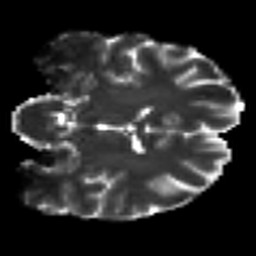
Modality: T2w
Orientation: coronal
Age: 22
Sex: female
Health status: ill
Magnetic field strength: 3 T
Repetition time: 9 s
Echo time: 0.093 s